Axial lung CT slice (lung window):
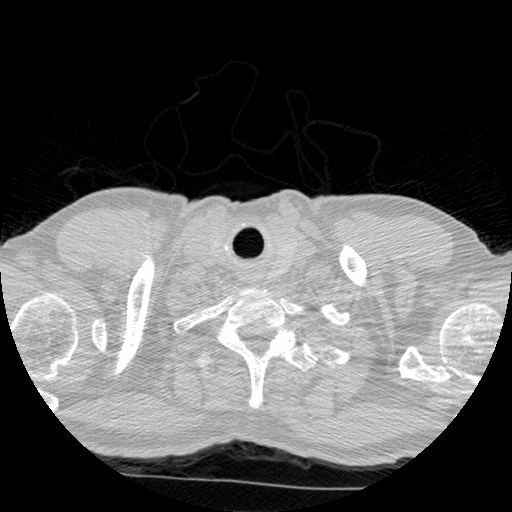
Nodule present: no